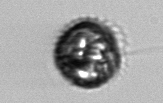
Label: Proterythropsis